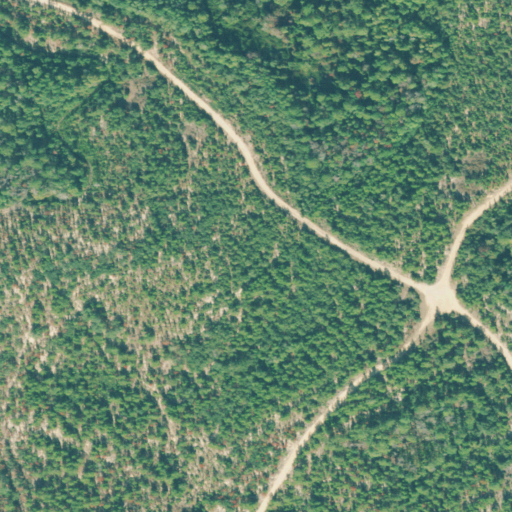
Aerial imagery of mountain in Georgia named Pilcher Hill containing shrub, woody wetlands, evergreen forest, pasture, open development, and low intensity development